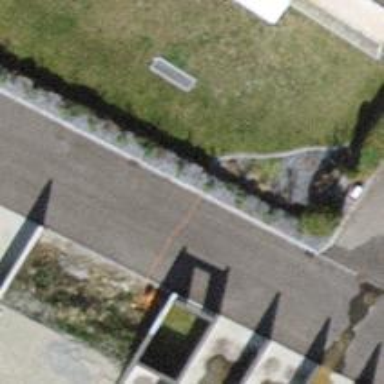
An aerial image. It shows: Set of steps on the road.